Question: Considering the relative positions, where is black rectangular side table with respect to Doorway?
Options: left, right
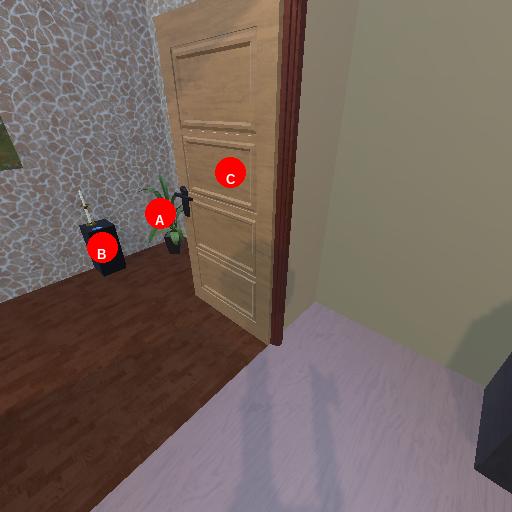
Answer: left